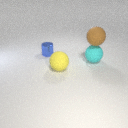
large yellow rubber sphere to the right of small blue metal cylinder